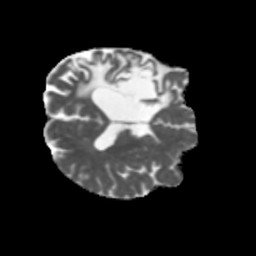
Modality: MD
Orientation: axial
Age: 57
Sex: male
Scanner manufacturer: siemens
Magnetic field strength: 3 T
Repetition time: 5.47 s
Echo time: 0.0854 s